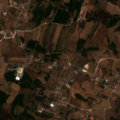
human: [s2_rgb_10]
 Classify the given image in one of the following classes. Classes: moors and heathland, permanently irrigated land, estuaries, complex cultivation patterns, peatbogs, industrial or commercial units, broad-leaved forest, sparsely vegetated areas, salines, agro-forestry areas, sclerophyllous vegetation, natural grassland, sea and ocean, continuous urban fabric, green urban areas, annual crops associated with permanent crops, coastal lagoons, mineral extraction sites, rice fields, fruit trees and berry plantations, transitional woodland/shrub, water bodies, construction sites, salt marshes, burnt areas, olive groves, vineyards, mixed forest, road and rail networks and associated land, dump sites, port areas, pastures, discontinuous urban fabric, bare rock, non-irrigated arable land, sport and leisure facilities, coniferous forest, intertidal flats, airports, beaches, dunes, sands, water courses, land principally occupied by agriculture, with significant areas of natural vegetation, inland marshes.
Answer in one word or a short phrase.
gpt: complex cultivation patterns, land principally occupied by agriculture, with significant areas of natural vegetation, mixed forest